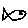
Label: fish